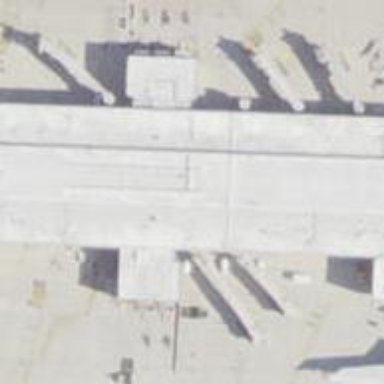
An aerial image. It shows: Airport gate.